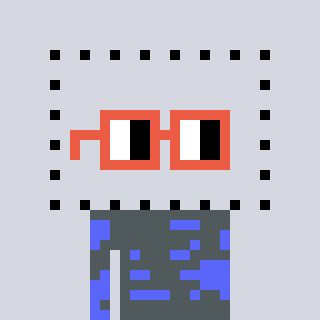
a pixel art character with square orange glasses, a void-shaped head and a purple-colored body on a cool background